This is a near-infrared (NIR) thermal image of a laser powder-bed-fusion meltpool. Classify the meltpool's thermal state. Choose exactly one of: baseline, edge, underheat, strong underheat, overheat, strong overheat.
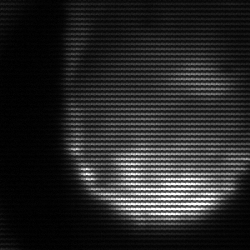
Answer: edge